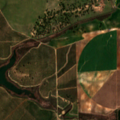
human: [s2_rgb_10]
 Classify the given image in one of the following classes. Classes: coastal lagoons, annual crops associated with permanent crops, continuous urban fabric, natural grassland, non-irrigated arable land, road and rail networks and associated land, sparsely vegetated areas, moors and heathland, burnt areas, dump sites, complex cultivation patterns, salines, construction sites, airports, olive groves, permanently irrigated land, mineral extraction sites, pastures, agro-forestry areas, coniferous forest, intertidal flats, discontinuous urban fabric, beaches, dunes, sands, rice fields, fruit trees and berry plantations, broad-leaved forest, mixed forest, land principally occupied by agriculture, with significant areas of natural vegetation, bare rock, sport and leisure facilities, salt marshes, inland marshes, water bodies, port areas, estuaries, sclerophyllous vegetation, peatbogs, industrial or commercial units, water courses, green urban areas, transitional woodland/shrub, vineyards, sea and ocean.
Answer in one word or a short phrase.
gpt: non-irrigated arable land, permanently irrigated land, olive groves, agro-forestry areas, water bodies